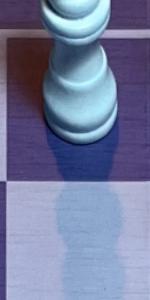
Label: Empty